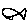
Label: fish